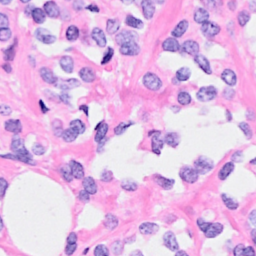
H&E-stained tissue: Breast